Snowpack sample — Loveland Pass, Silver Plume, Colorado, USA (12/14/25, 10:50 AM MST)
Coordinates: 39.664, -105.882
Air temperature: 36 °F
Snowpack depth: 67 cm
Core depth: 10 cm
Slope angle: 6°, slope face: 326°
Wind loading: low
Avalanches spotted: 0
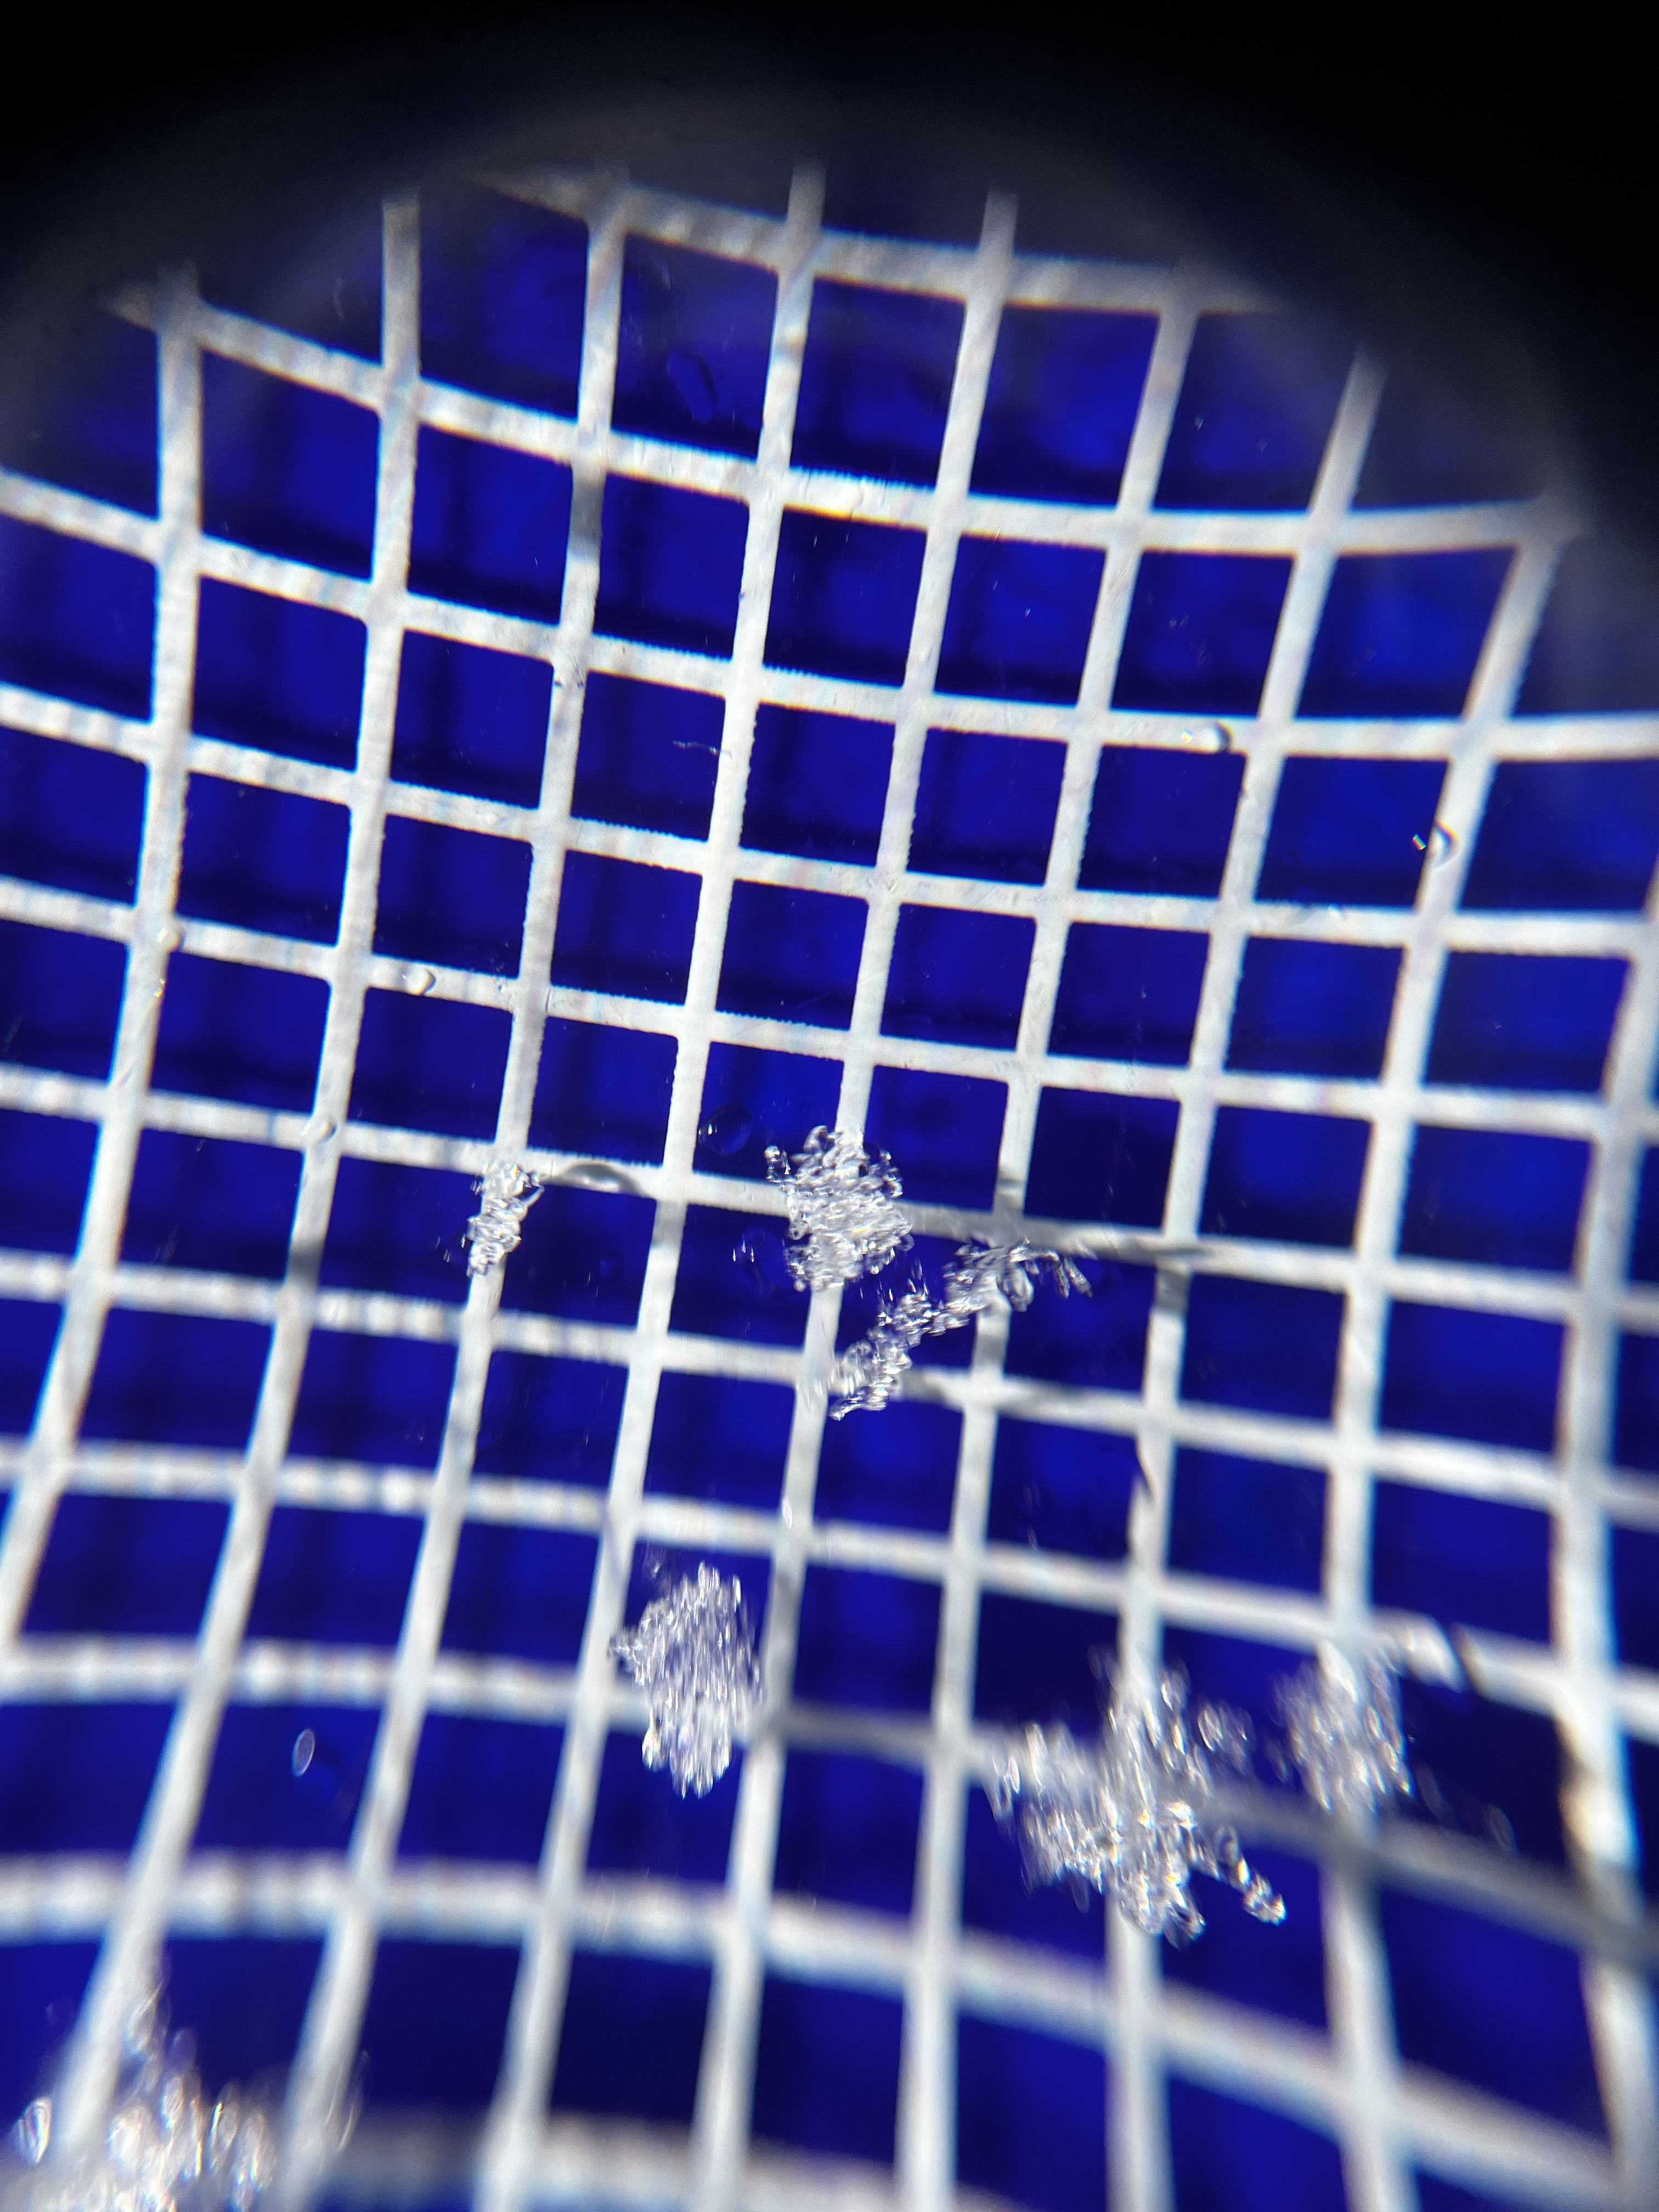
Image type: magnified_profile
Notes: No avalanches spotted, very late start to the season with minimal snowpack